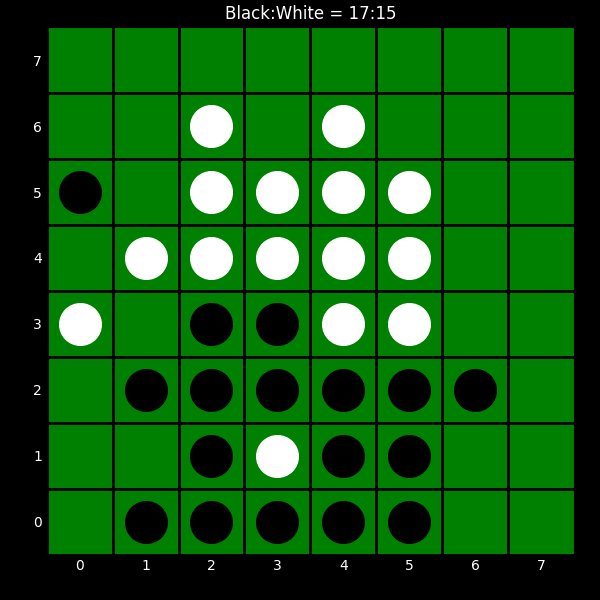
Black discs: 17
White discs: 15